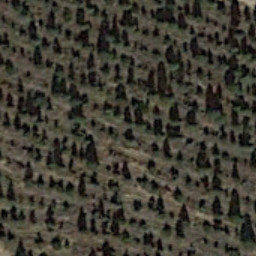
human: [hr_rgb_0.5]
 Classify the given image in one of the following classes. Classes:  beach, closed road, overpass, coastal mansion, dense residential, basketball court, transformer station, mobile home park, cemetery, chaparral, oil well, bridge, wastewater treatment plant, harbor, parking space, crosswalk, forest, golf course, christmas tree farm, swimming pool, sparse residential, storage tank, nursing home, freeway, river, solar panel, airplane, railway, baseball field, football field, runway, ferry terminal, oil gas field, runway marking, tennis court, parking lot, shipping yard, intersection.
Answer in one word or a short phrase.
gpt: christmas tree farm